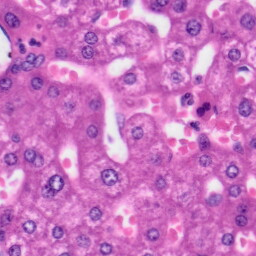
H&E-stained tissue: Liver